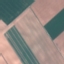
Label: AnnualCrop